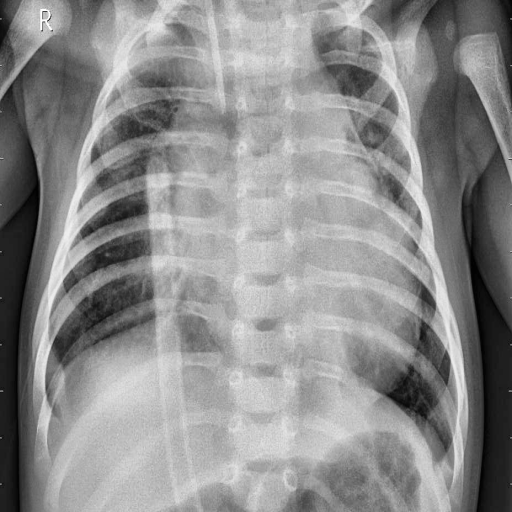
Finding: PNEUMONIA